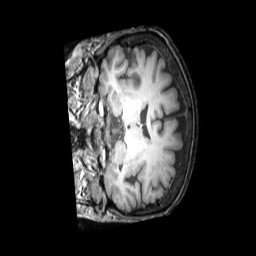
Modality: T1w
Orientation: coronal
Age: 85
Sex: female
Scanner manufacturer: philips
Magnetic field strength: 3 T
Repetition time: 0.009894 s
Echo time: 0.004605 s